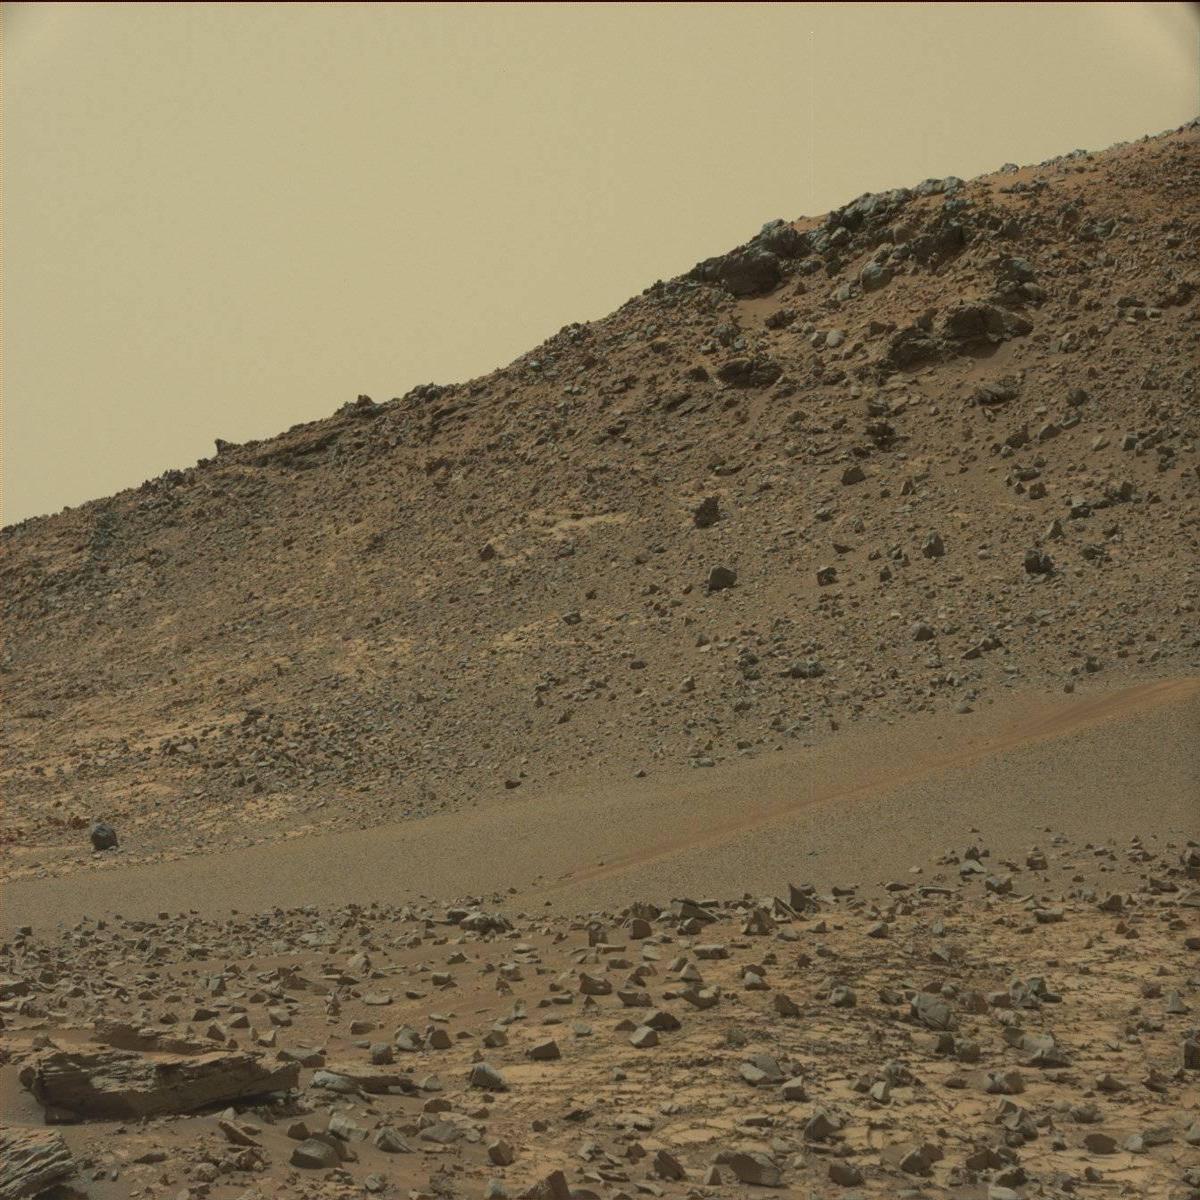
Terrain classes present: Bedrock, Sand / Soil, Sky